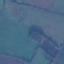
Label: Pasture